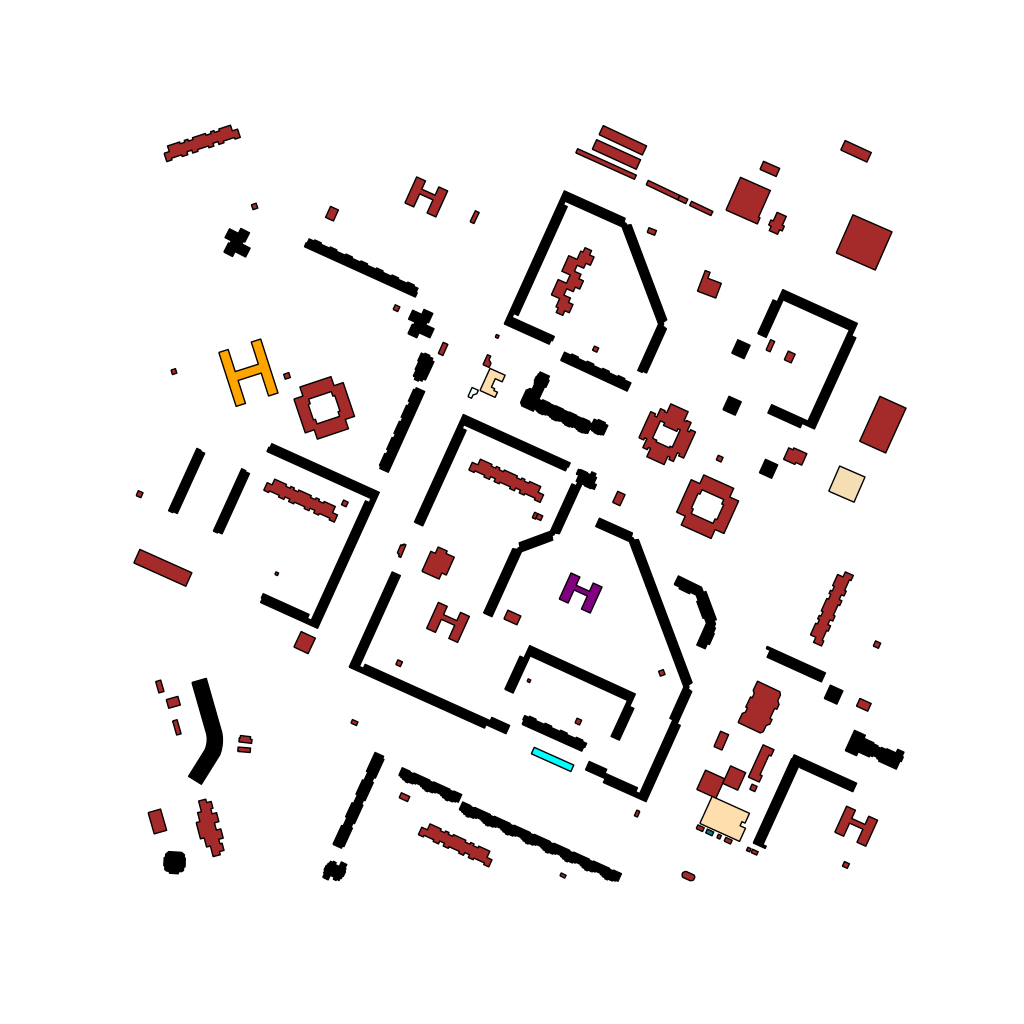
Tags: overhead vector_map, business, recreation, residential, special, modern, soviet, high_rise, individual_rise, low_rise, density_3, Bakery, Building, Facility, Grocery, Hotel, Kinder, Mall, School, Supermkt, 1.0 km²